Chest X-ray. View position: PA
Patient age: 60
Patient sex: M
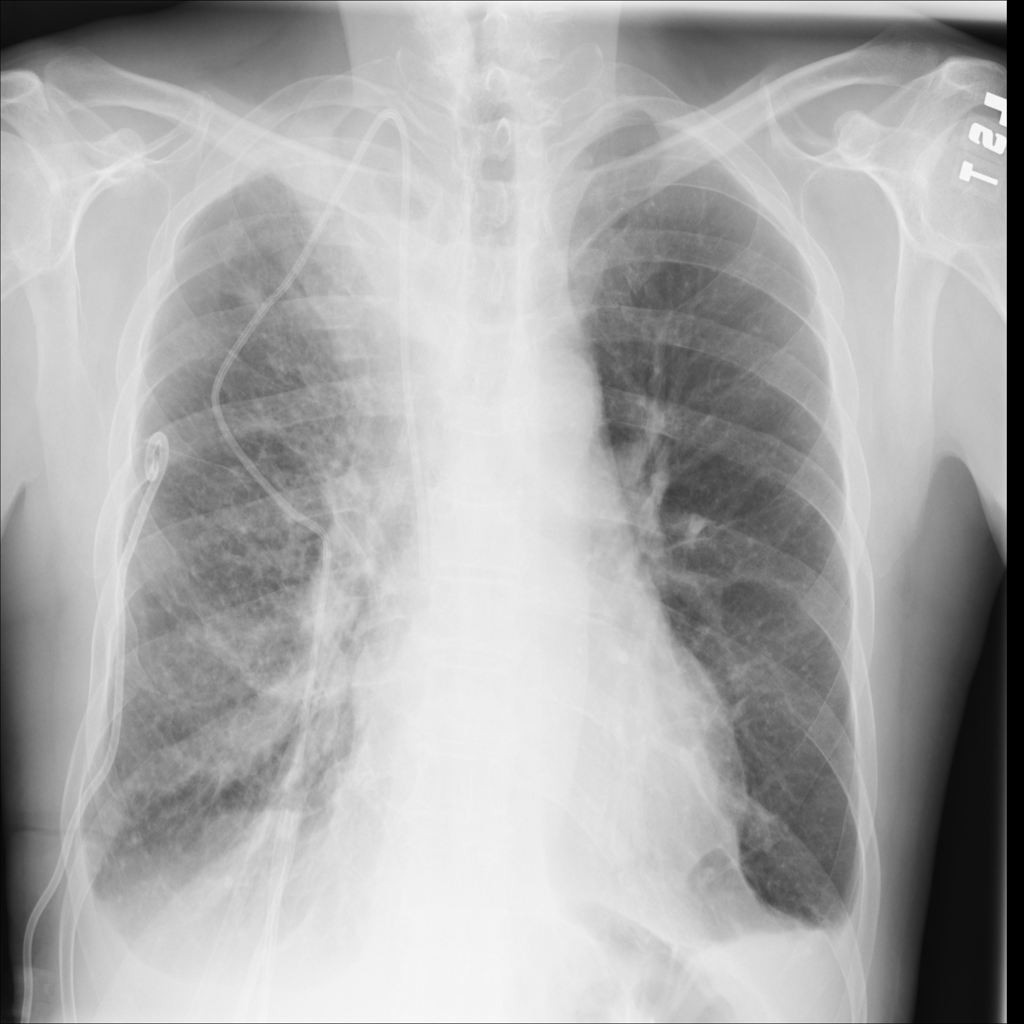
Finding: Pneumothorax